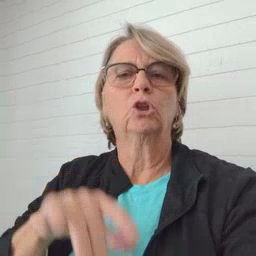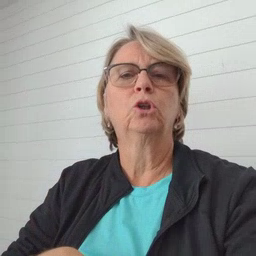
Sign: touch